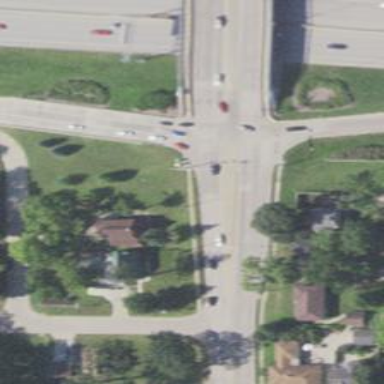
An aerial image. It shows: Marked crossing on the road.